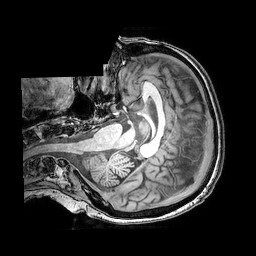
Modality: T1w
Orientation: axial
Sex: female
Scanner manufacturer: philips
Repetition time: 0.008202 s
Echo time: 0.00378 s